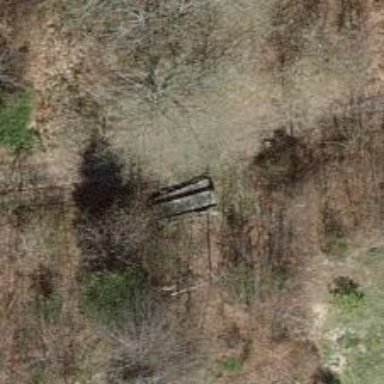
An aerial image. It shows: Picnic table located in leisure land area.